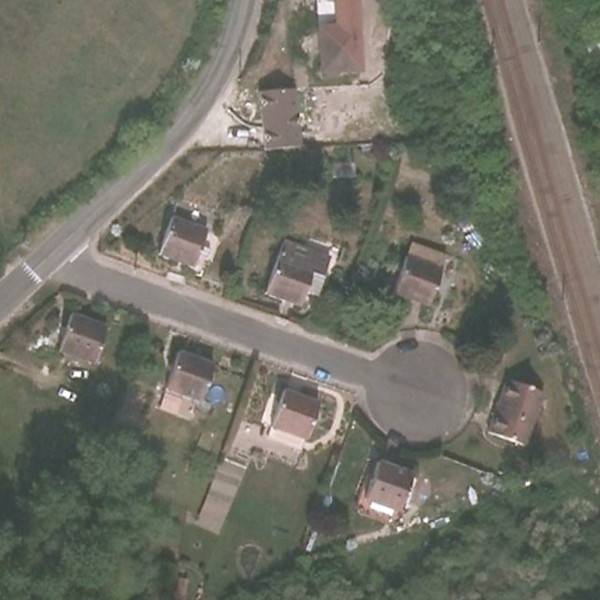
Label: MediumResidential